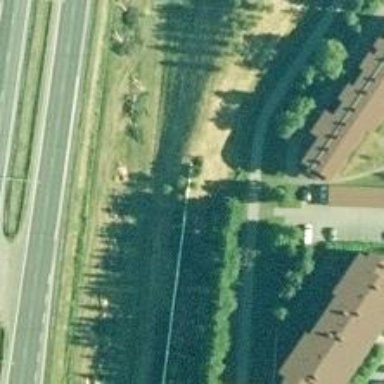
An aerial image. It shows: Asphalt cycleway.